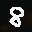
Label: 8